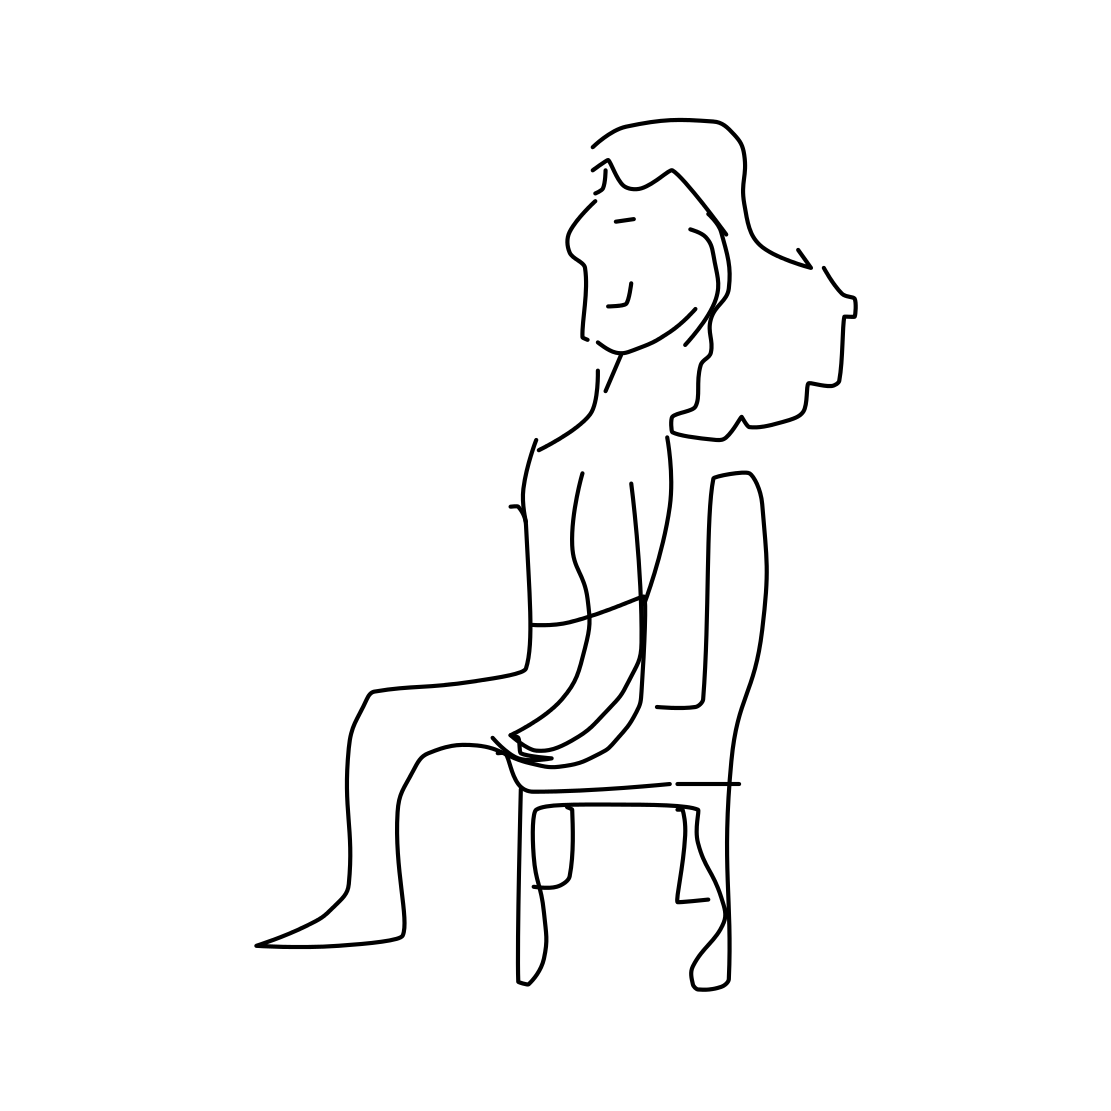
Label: person sitting